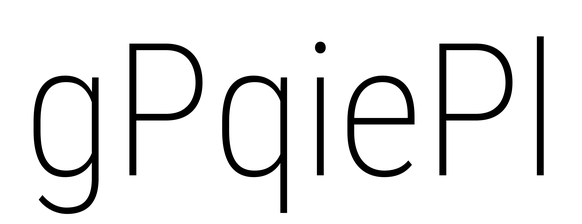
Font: Roboto_Condensed_ExtraLight